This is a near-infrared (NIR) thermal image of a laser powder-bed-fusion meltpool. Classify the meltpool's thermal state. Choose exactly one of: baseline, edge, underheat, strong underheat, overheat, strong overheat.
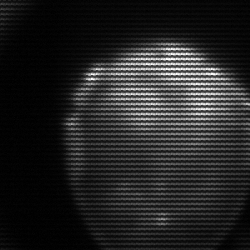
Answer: edge